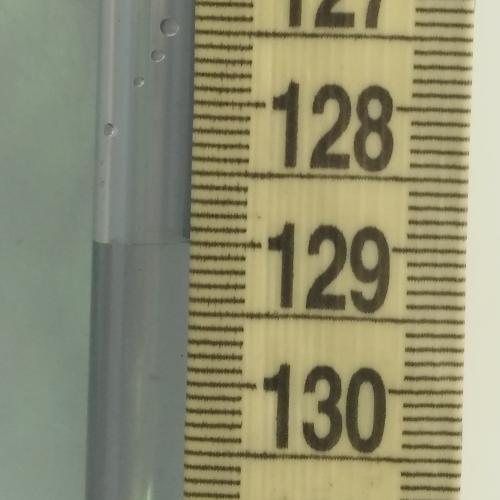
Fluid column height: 129.0 cm